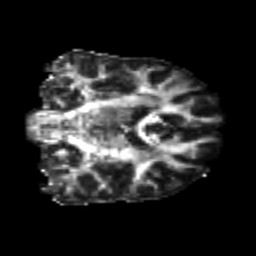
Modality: FA
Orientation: coronal
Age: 25
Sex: female
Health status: healthy
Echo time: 0.074 s